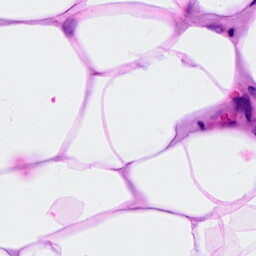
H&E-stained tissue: Breast